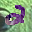
Label: 2